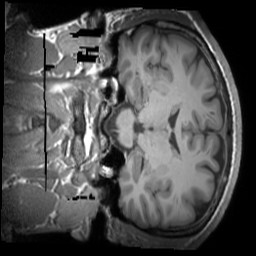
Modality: T1w
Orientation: coronal
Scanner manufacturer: siemens
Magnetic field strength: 3 T
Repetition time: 1.9 s
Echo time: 0.00267 s